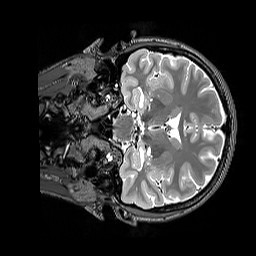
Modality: T2w
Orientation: coronal
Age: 25
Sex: female
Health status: healthy
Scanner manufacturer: siemens
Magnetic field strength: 3 T
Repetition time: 3.2 s
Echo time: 0.568 s